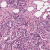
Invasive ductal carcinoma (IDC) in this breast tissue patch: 1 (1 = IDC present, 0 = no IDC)